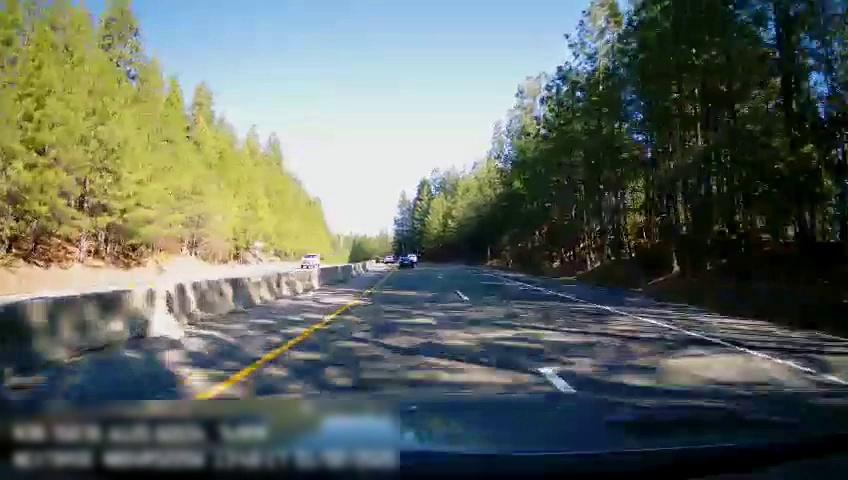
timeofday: Day
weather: Sunny
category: Drivable Space
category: Drivable Space
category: Vehicles | Car
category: Vehicles | Car
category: Vehicles | Truck
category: Lanes | Current Lane
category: Lanes | Current Lane
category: Lanes | Alternate Lane